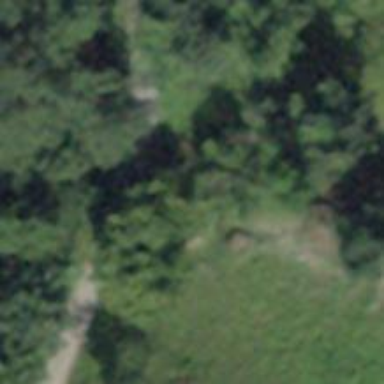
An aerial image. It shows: Brown bench in the vicinity.